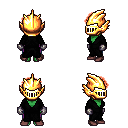
a pixel art fantasy rpg character, female body template, orc, green skin, gray robe, magenta pants, red curly afro hairstyle, gold helm, metal gloves, maroon shoes, four views (front, back, left, right), 2x2 character sprite sheet, small pixel art, hard edges, no anti-aliasing